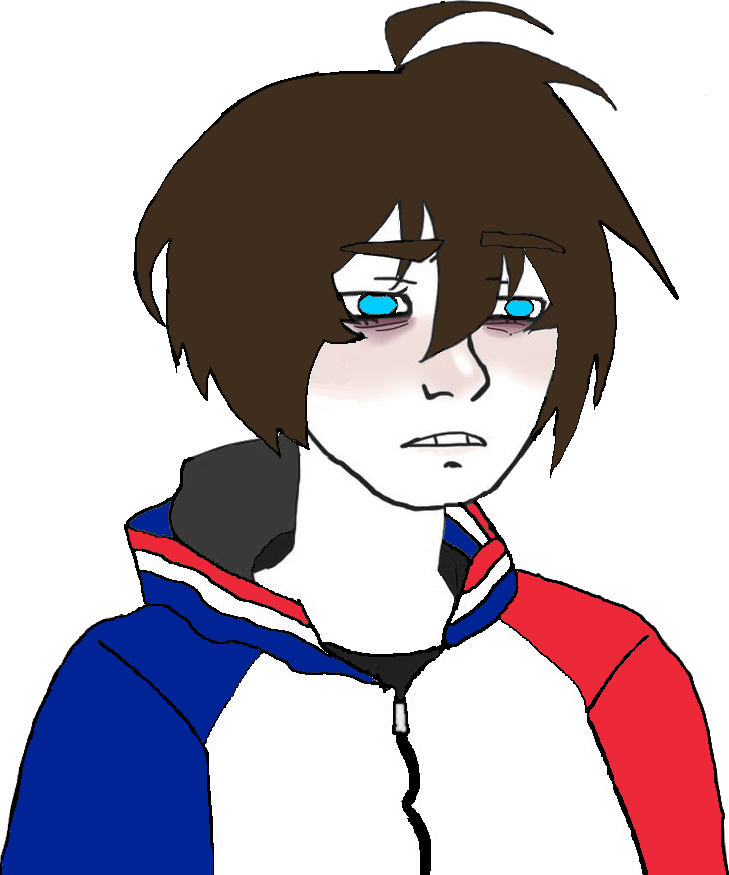
Label: 5_Twinkjak